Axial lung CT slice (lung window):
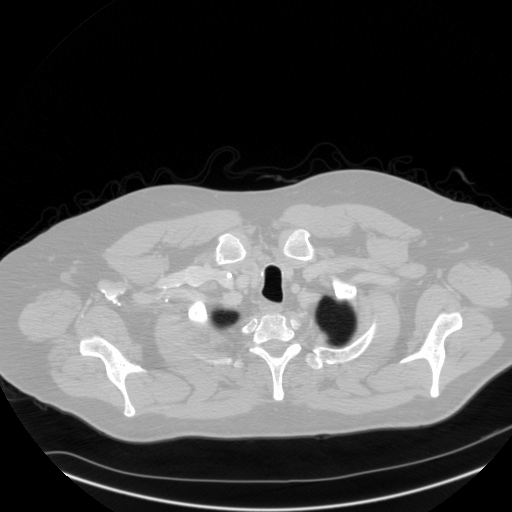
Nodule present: no